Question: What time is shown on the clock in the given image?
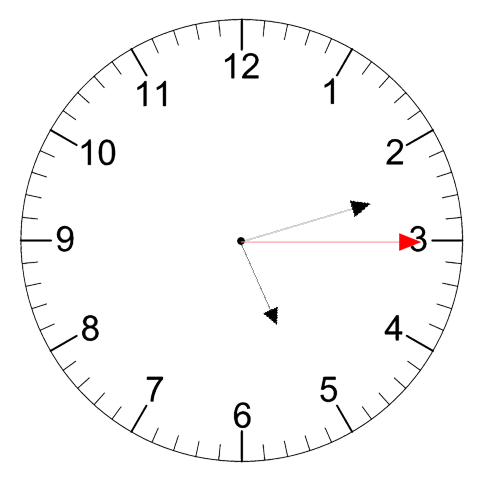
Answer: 05:12:15